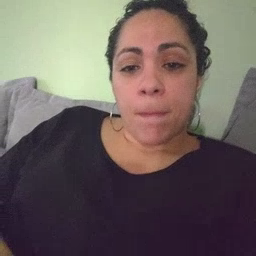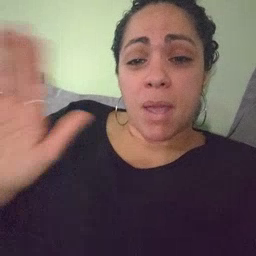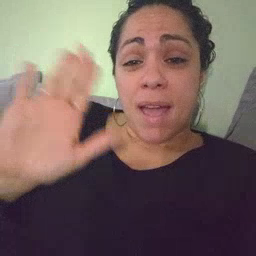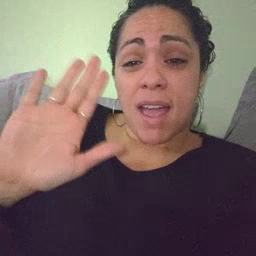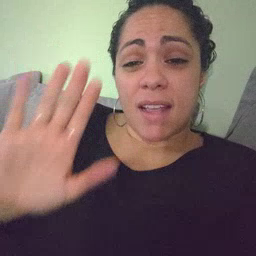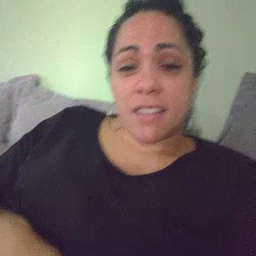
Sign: bye